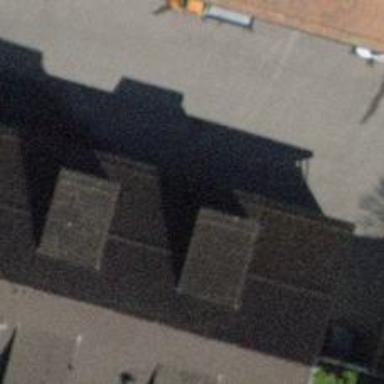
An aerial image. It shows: Fire station.